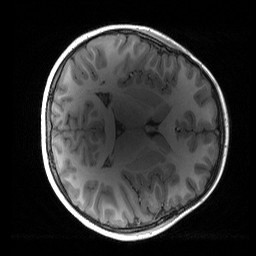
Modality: T1w
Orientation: axial
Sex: male
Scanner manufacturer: siemens
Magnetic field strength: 3 T
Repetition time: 1.9 s
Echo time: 0.00243 s